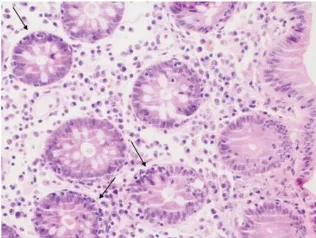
Inflammatory cell infiltration of the small and large intestine in the patient with LRBA deficiency. X400. The structure of the colonic mucosa is preserved. The stroma is infiltrated by mononuclear inflammatory cells and the crypt epithelium shows increased intraepithelial lymphocytes (arrows), similar to the duodenal biopsy. The lamina propria shows increase in plasma cells.
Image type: pathology (h&e)